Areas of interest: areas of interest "Media Organization"
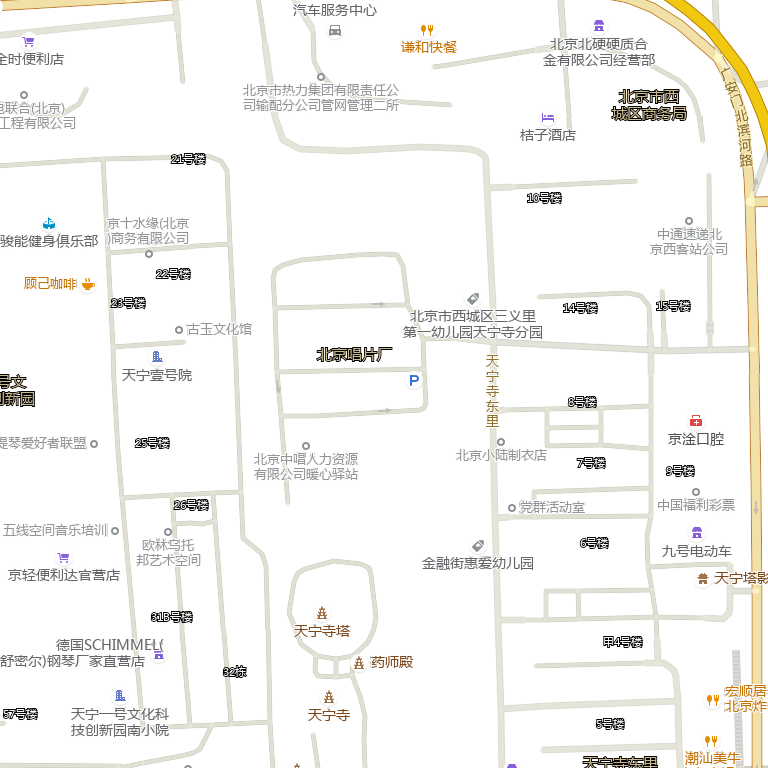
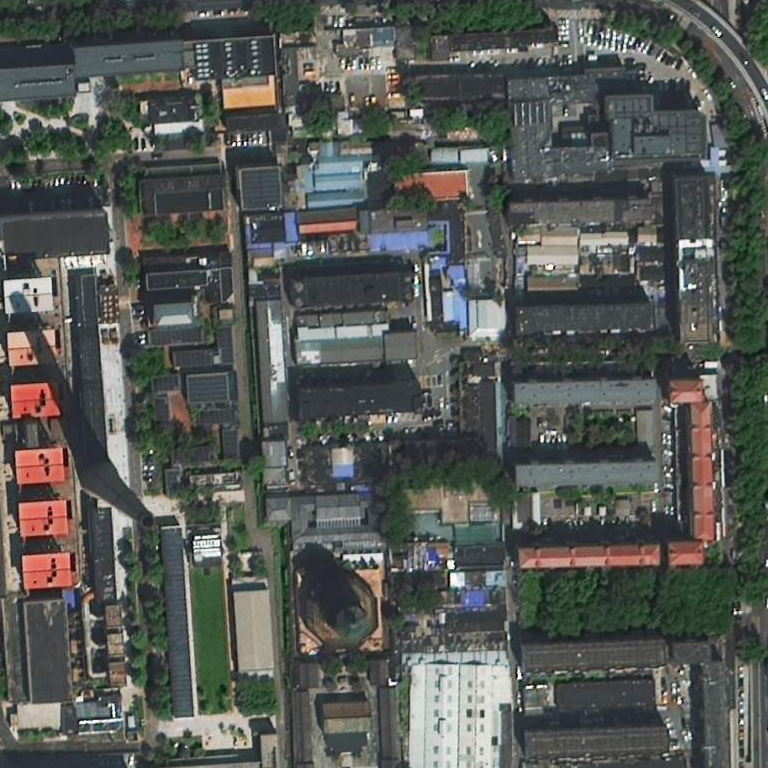